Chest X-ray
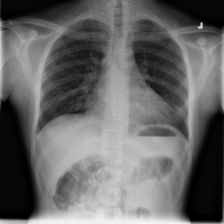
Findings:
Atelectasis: negative
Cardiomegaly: negative
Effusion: negative
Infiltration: negative
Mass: negative
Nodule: negative
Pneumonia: negative
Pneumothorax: negative
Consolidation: negative
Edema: negative
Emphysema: negative
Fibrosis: negative
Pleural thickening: negative
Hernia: negative